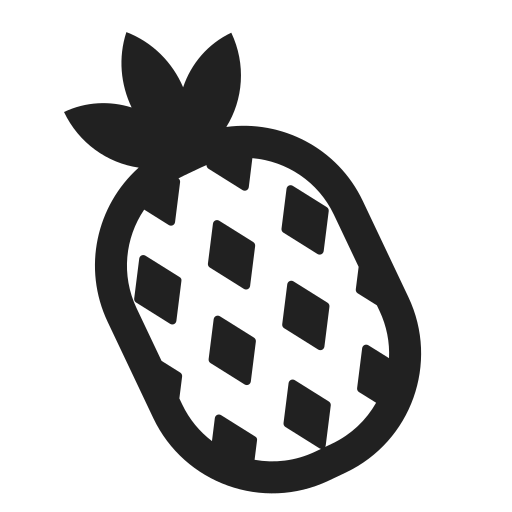
pineapple high contrast